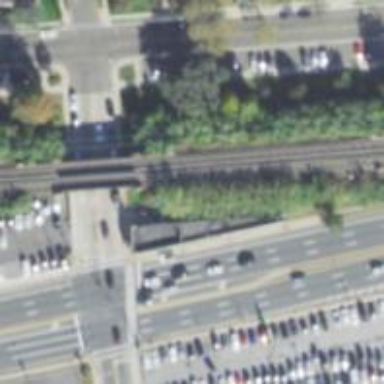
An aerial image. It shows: Bridge over electrified railway track.